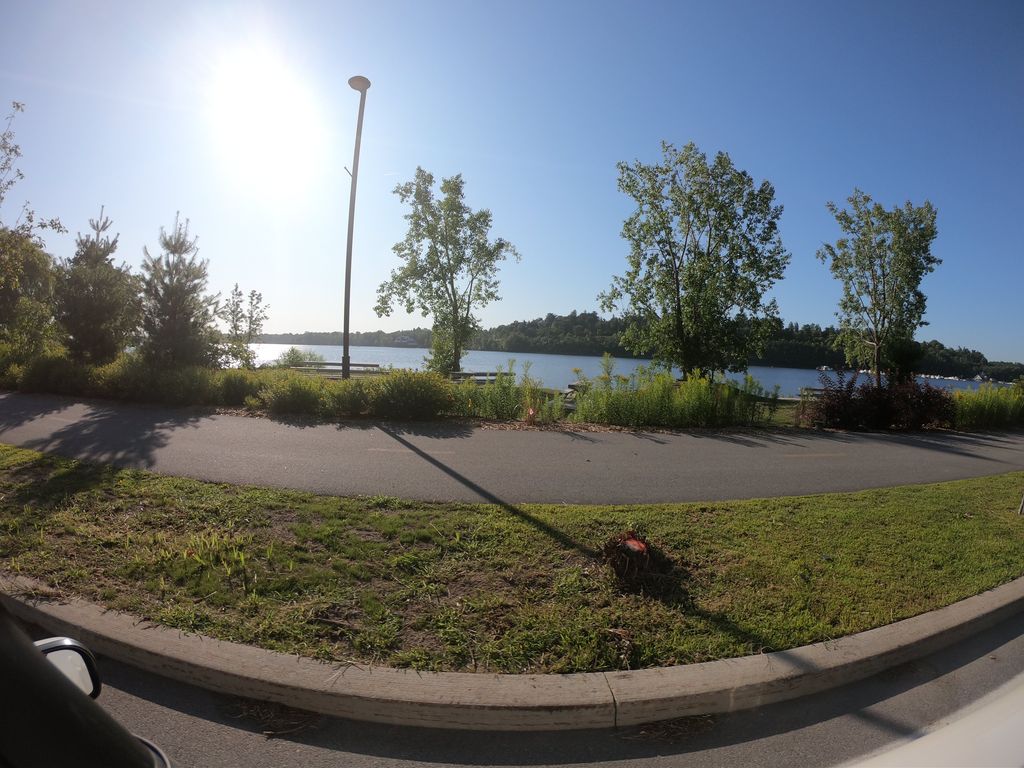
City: ottawa-gatineau